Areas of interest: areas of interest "New Port Wharf"
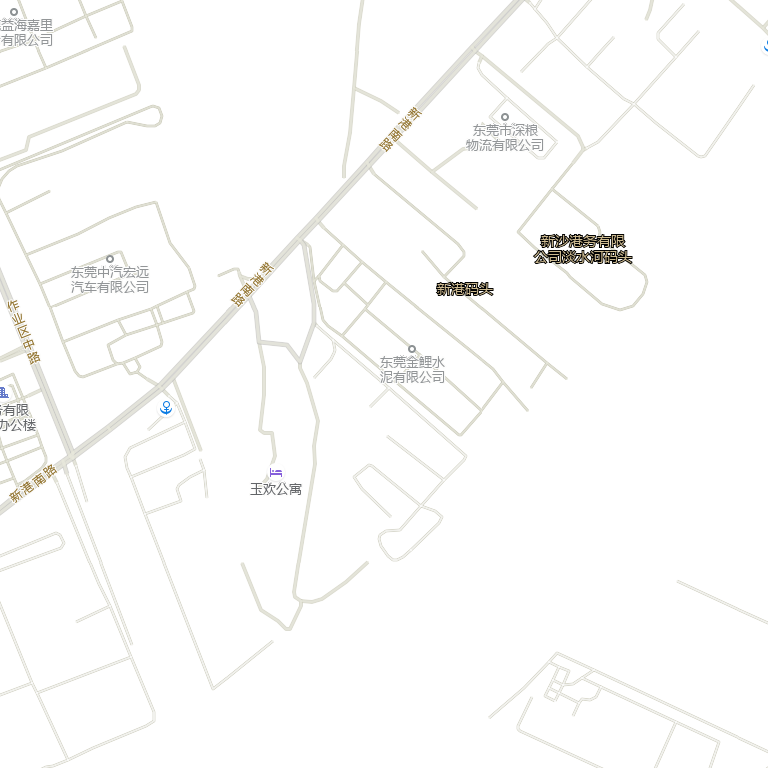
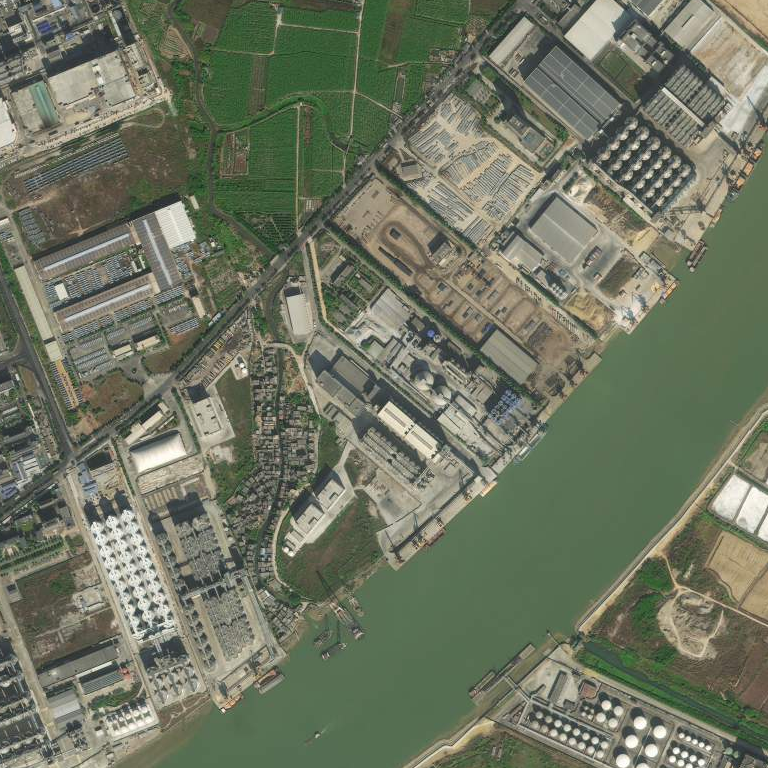